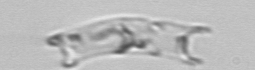
Label: Eucampia